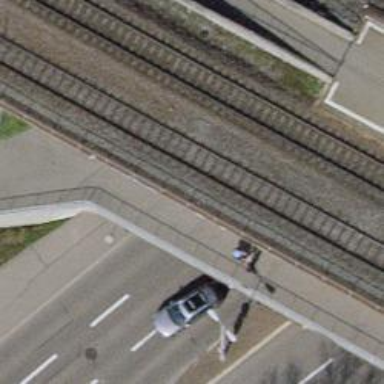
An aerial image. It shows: Railway siding with one electrified track and contact line for powering the train.